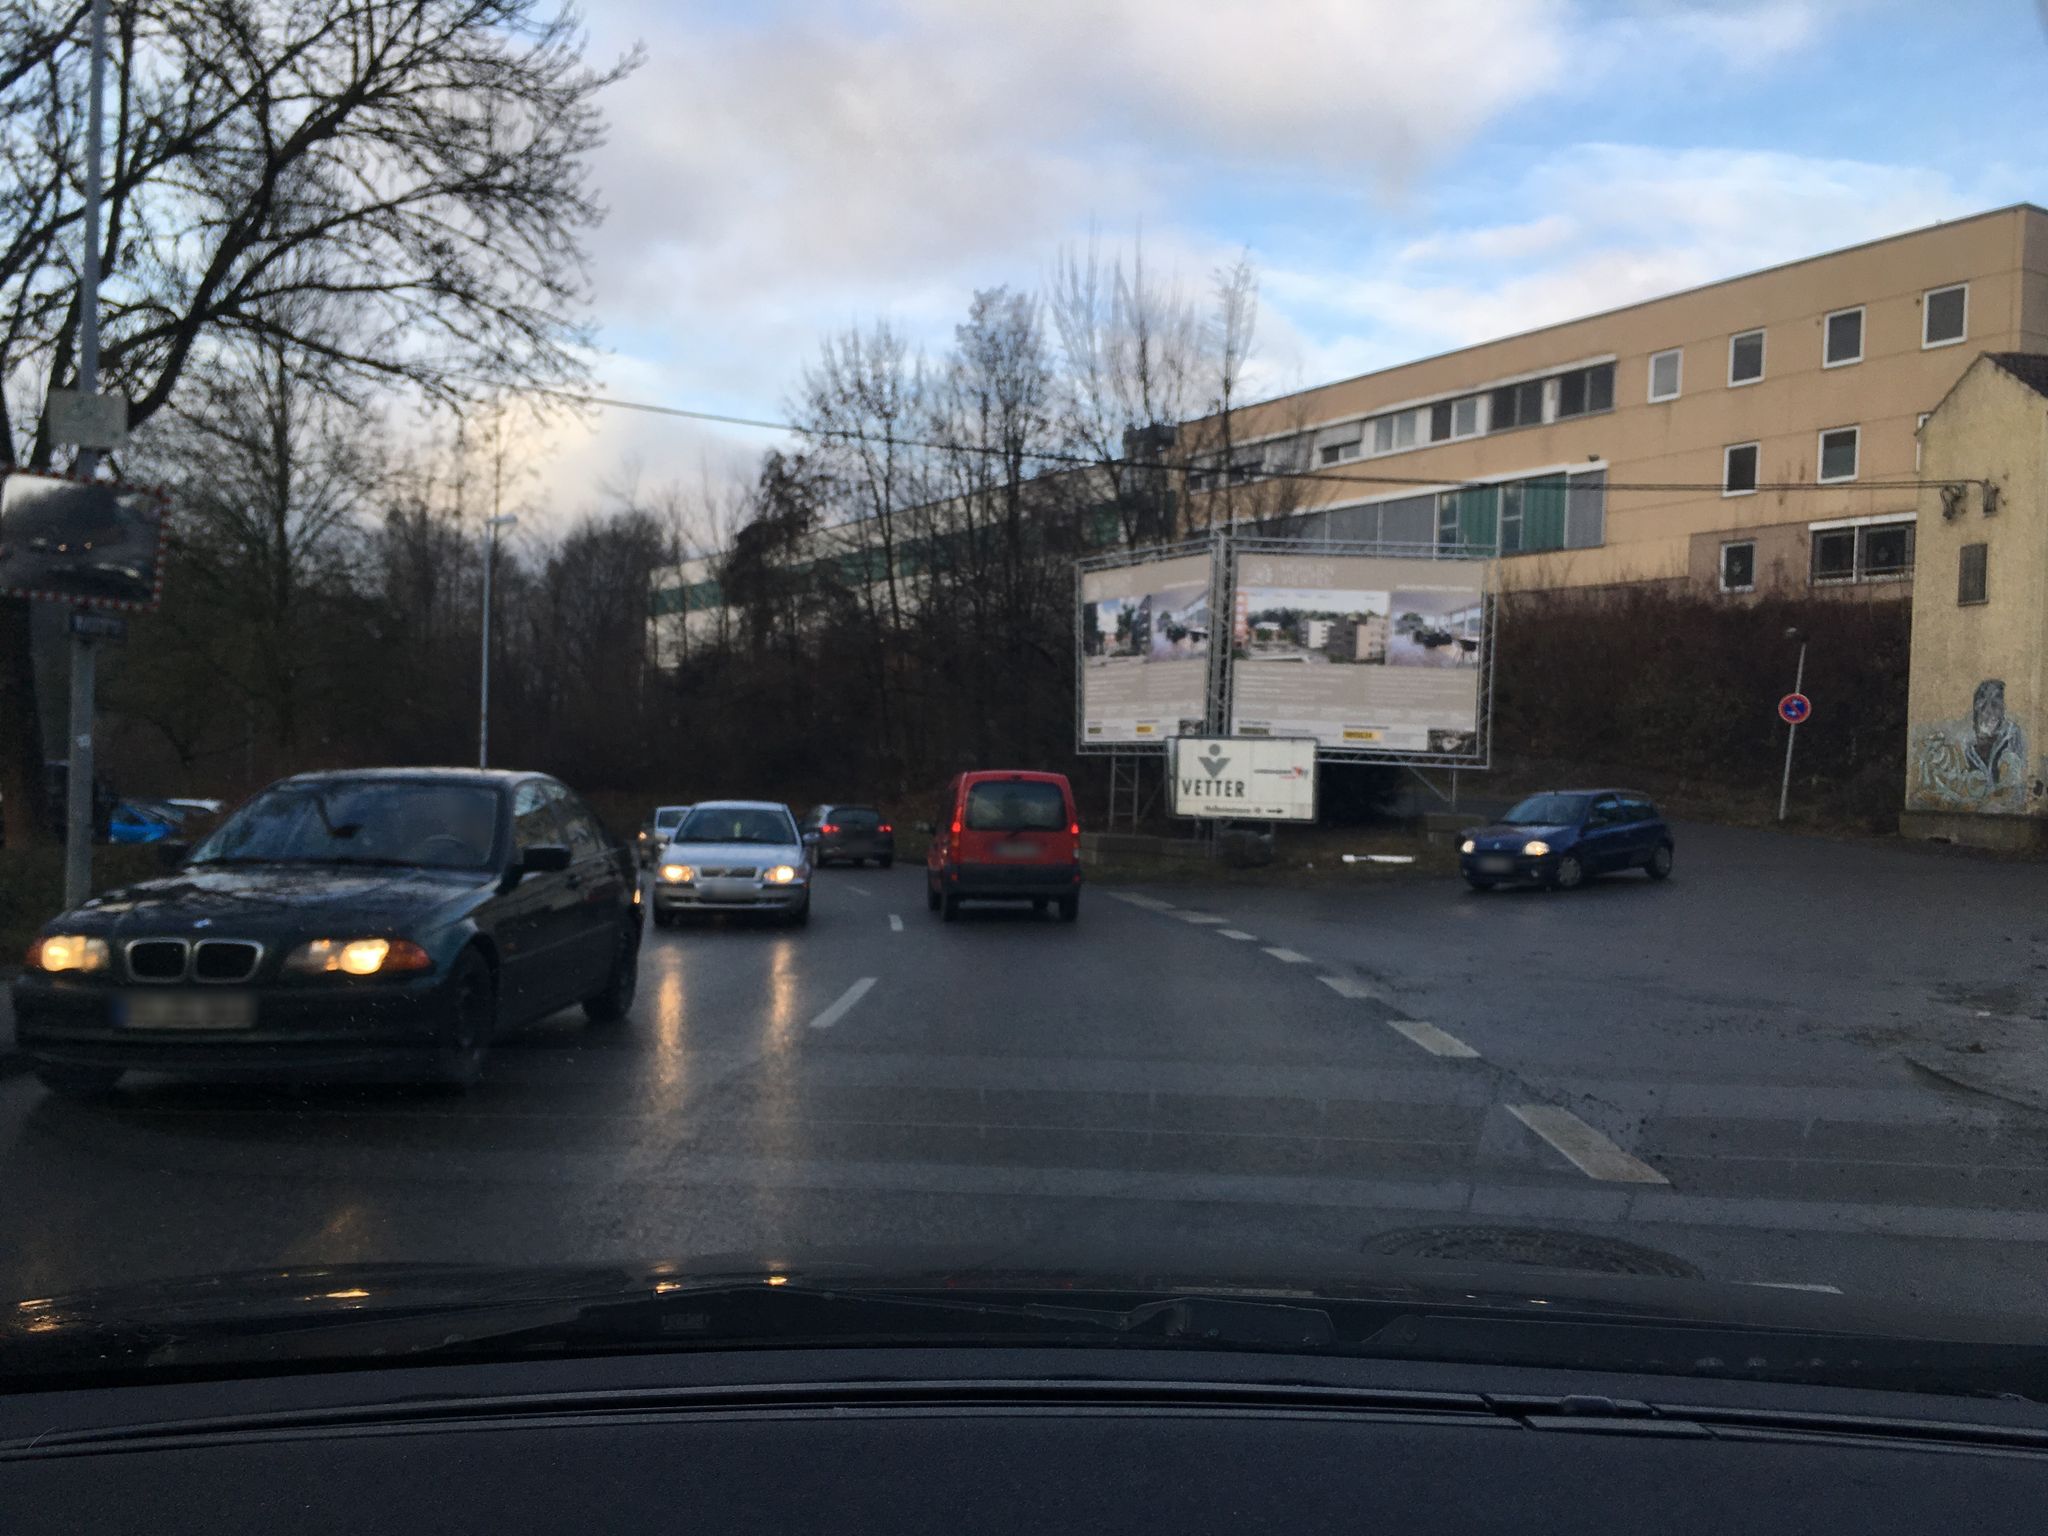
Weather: snowy
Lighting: dusk/dawn
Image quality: good
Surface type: driving surface
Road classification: footway, steps, service
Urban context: dense urban cluster
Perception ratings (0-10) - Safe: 1.68, Lively: 7.09, Beautiful: 7.11, Boring: 4.88, Depressing: 3.29, Wealthy: 2.84